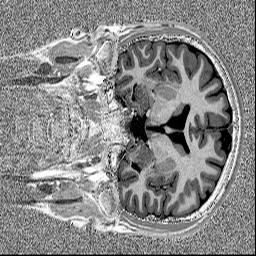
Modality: MP2RAGE
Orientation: coronal
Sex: male